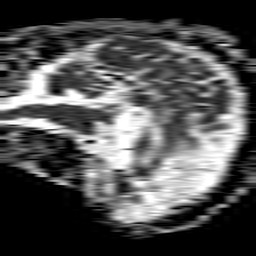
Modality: ADC
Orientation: sagittal
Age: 64
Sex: male
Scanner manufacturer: philips
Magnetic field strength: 1.5 T
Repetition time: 4.6 s
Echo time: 0.08528 s